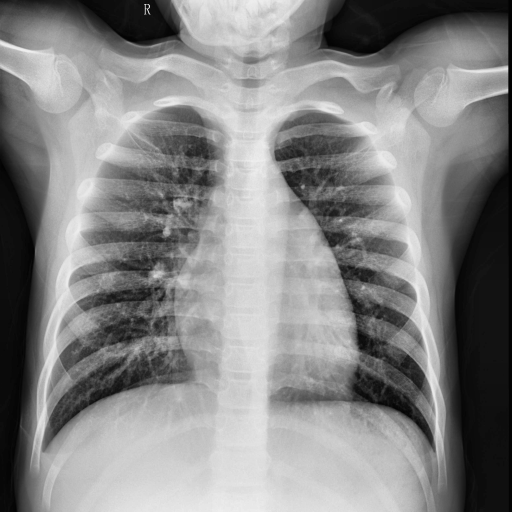
Finding: NORMAL